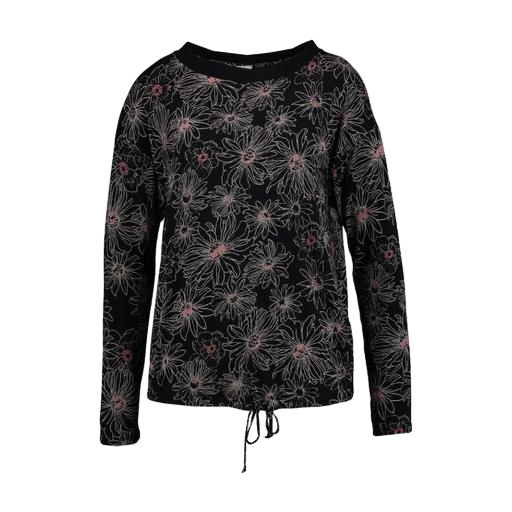
black plus size printed t-shirt only macy, black flower-print tee, multicolor floral-print t-shirt only macy, white background